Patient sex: M
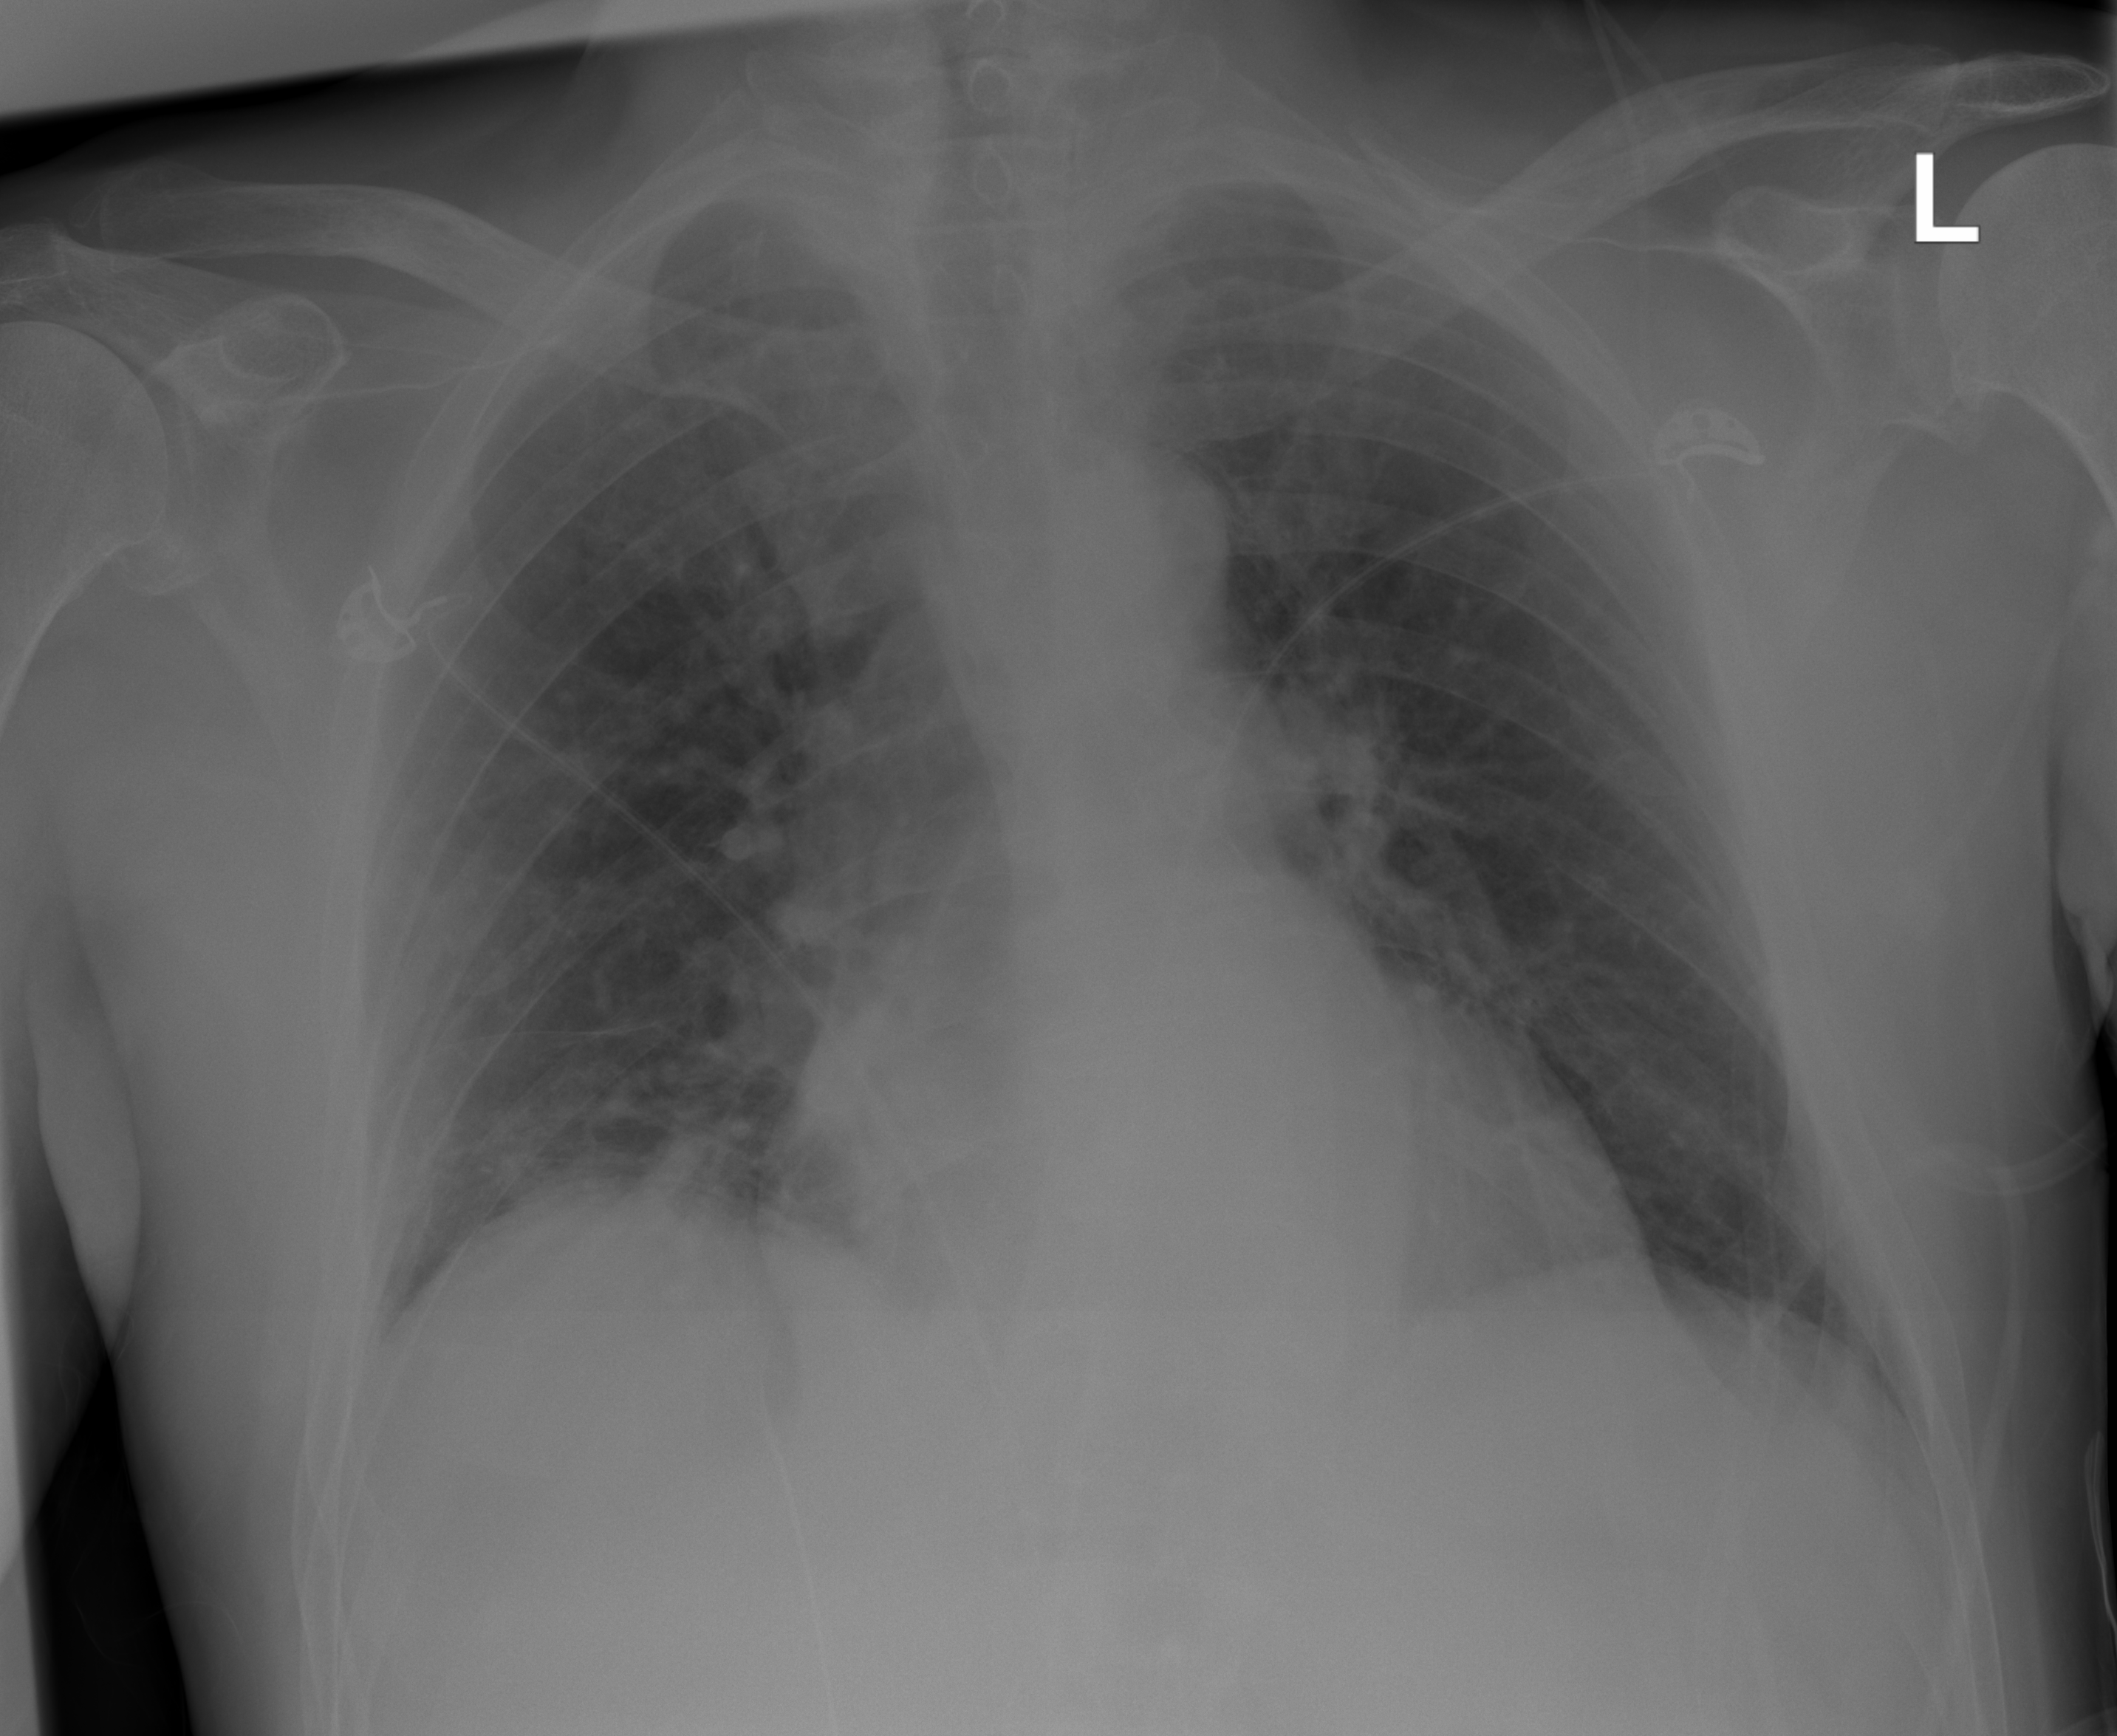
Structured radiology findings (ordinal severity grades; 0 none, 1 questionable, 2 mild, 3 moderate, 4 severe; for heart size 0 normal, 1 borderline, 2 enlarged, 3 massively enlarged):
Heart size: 2
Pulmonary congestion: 2
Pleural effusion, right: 0
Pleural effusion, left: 0
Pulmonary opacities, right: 0
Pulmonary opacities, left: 0
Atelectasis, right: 0
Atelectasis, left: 0